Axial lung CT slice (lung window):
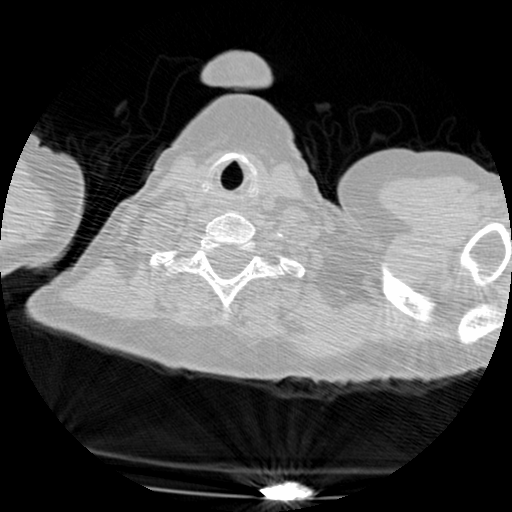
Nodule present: no